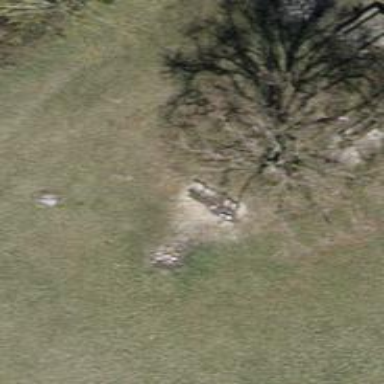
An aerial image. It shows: Bench for seating.